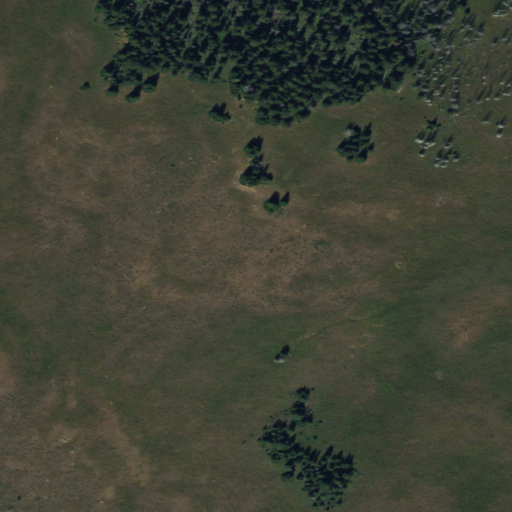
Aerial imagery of plain(s) in Wyoming named Bull Elk Park containing grassland, evergreen forest, and shrub